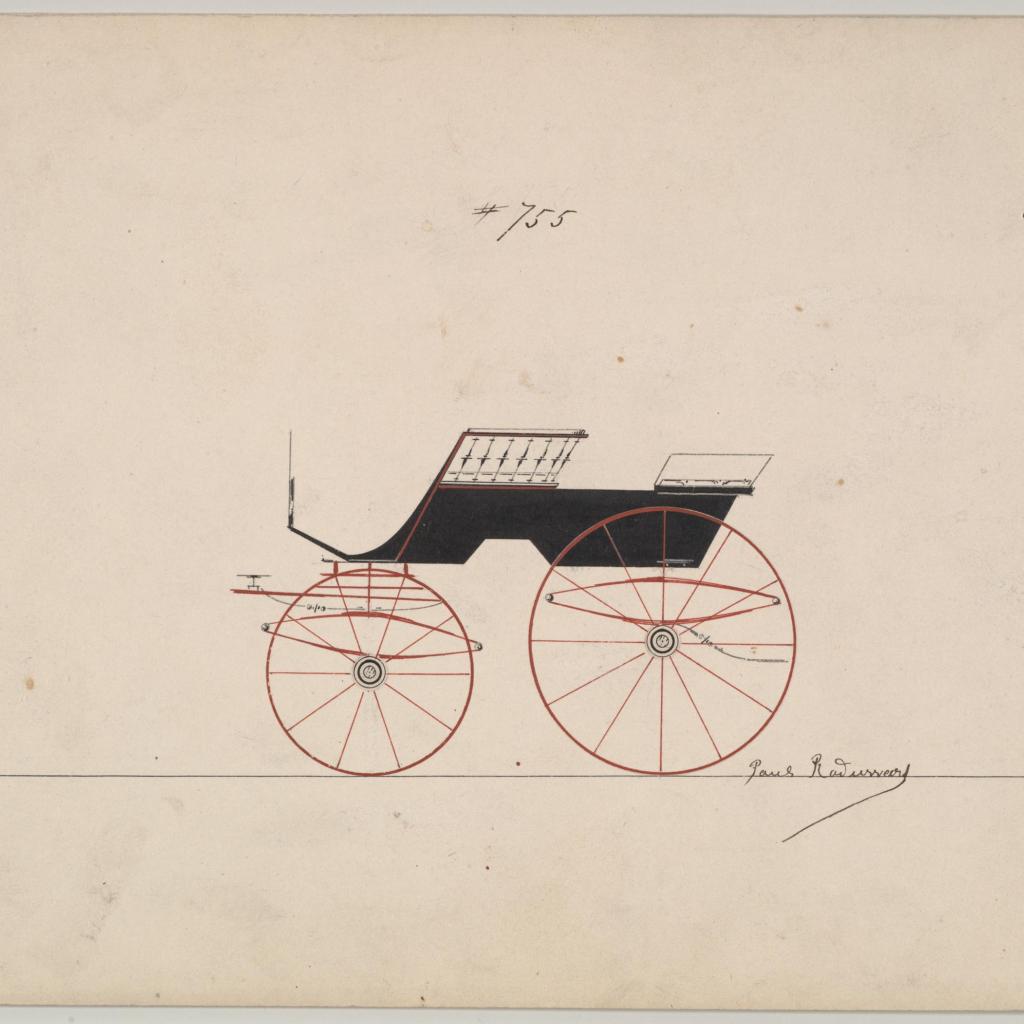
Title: Design for 4 seat Phaeton, no top, no. 755
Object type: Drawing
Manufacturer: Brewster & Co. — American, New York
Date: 1850–70
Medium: pen and black ink, watercolor and gouache
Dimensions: sheet: 6 3/16 x 8 7/8 in. (15.7 x 22.5 cm)
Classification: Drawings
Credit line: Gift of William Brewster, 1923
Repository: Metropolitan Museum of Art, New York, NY